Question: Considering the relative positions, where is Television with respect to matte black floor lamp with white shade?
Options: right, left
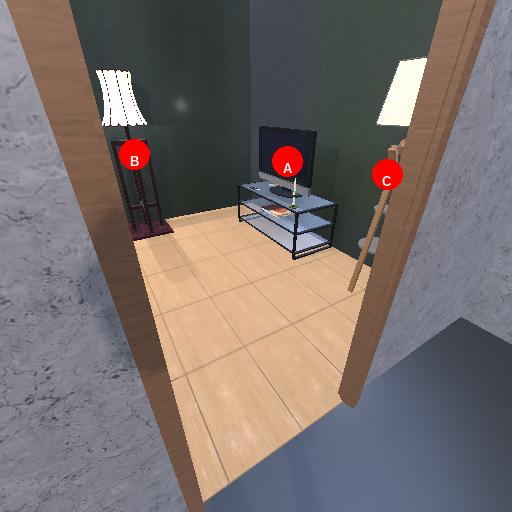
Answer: right